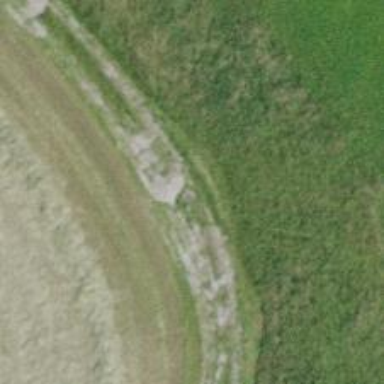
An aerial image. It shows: Track with very horrible grade 5 smoothness.